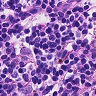
Metastatic tissue present: no